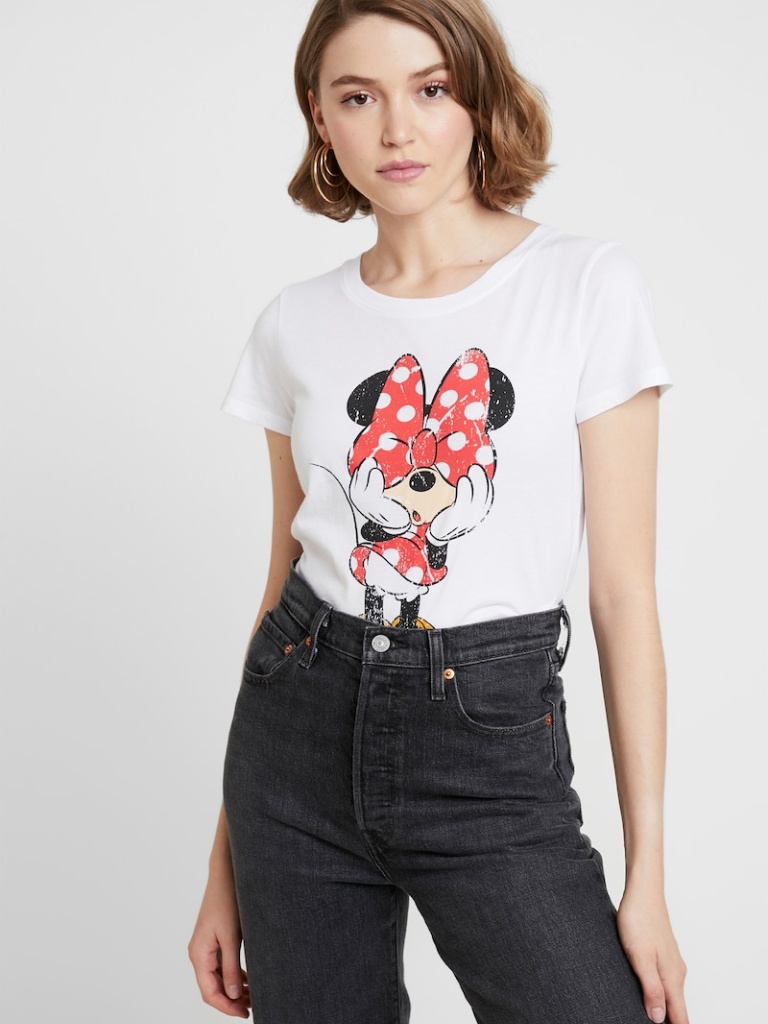
cotton tight short sleeve hip length Fully Tucked in crew t-shirt